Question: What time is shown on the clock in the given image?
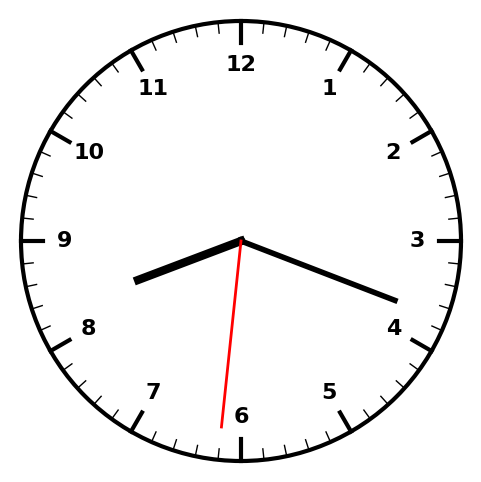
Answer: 08:18:31